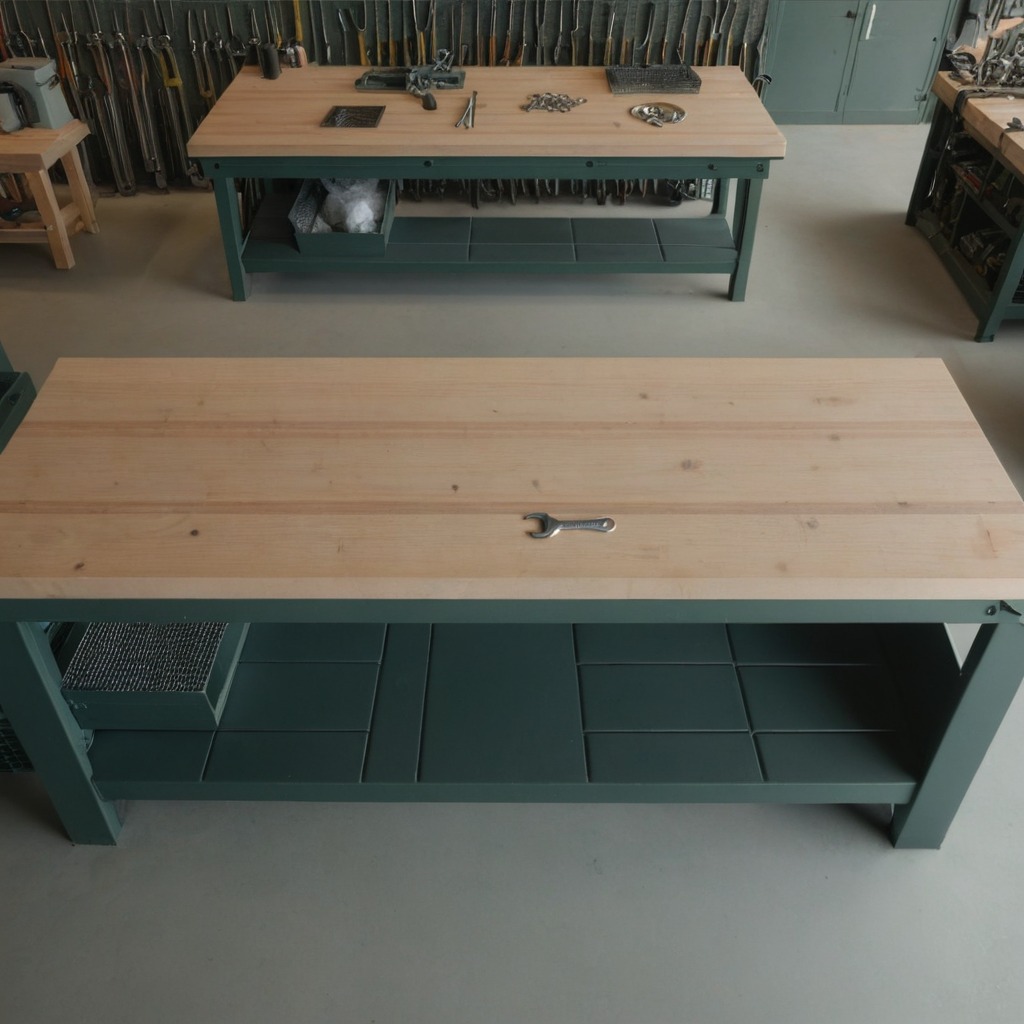
An wrench is lying on the workbench inside a coastal fishing gear workshop.